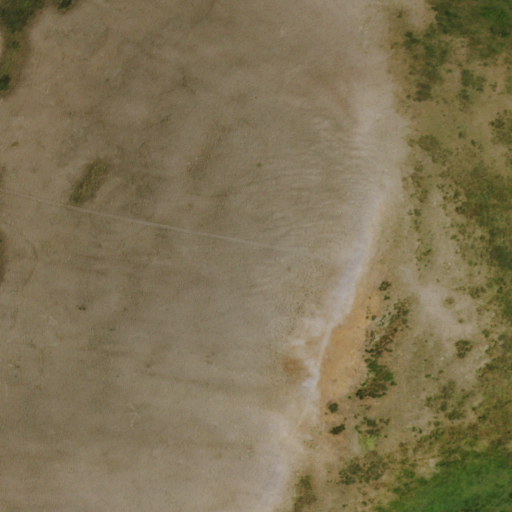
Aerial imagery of mountain in Nevada named Gollaher Mountain containing only shrub